Question: I want to load a number of images from harddrive and place them on a larger white background. And I want to do it in Python. I am wondering what is the best way of doing that. I am using a windows machine and I can use any library I want. Any pointer to a webpage or a sample code that can point me to a good direction would be appreciated.
Something like this:

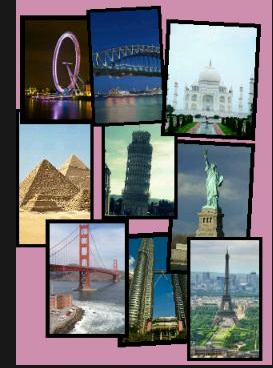
Answer: A very popular image processing library for Python is <URL> might be useful, especially the section about "Cutting, Pasting and Merging Images".